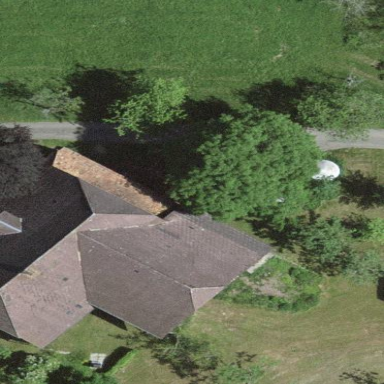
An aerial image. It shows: Farm building.